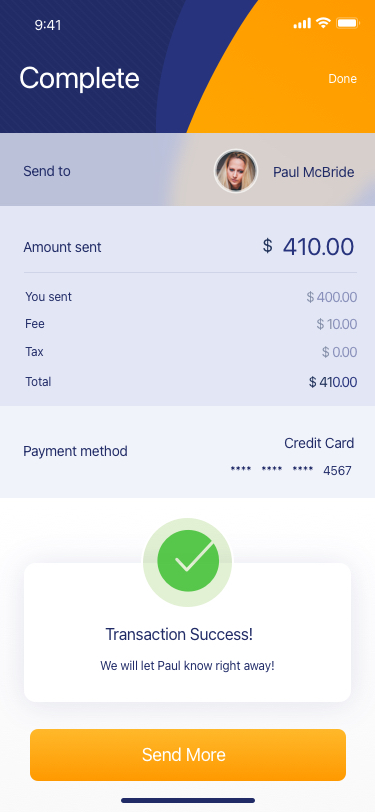
Text in this UI design:
****   ****   ****   4567
Complete
Done
Transaction Success!
We will let Paul know right away!
Send More
Paul McBride
You sent
Fee
 $ 400.00
$ 10.00
Tax
$ 0.00
Total
$ 410.00
Send to
Amount sent
 410.00
$
Payment method
Credit Card